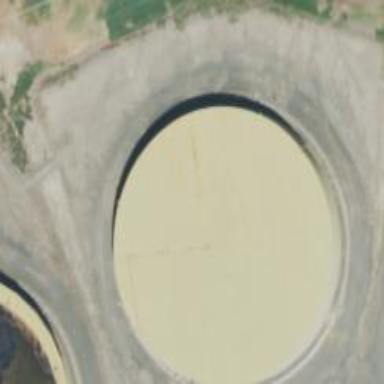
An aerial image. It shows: Storage tank building.